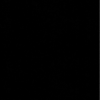
Label: dusty